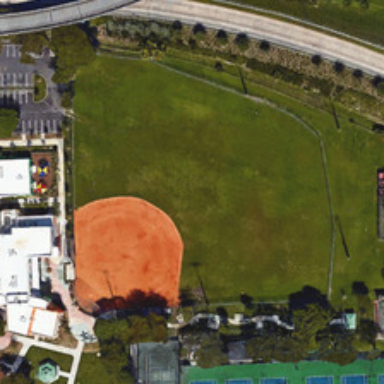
A baseball field is surrounded by several buildings and a road .